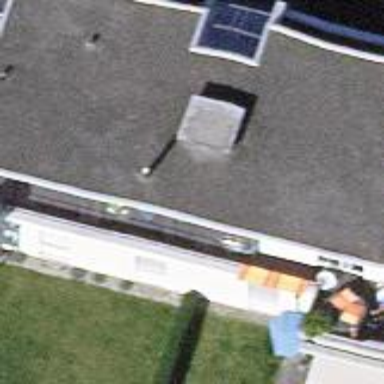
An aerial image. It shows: Residential building.